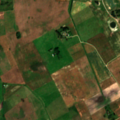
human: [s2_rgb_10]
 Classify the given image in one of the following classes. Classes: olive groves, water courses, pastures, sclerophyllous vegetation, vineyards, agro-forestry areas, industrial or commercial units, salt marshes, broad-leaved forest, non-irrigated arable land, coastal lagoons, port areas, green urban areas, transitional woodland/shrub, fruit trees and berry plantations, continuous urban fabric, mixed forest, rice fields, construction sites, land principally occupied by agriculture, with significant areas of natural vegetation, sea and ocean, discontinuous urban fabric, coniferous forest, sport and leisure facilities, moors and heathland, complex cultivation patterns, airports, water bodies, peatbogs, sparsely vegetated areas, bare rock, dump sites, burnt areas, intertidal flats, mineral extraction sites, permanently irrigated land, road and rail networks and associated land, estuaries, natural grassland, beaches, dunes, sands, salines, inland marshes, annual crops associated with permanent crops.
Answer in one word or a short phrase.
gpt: non-irrigated arable land, complex cultivation patterns